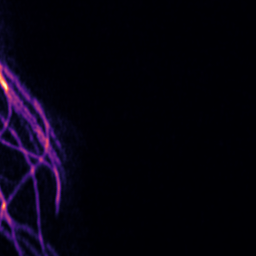
Label: Super-resolution Microtubules image